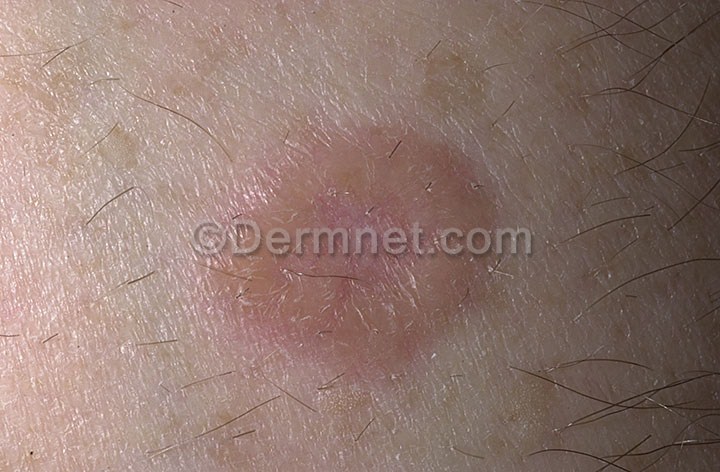
Disease: Systemic Disease